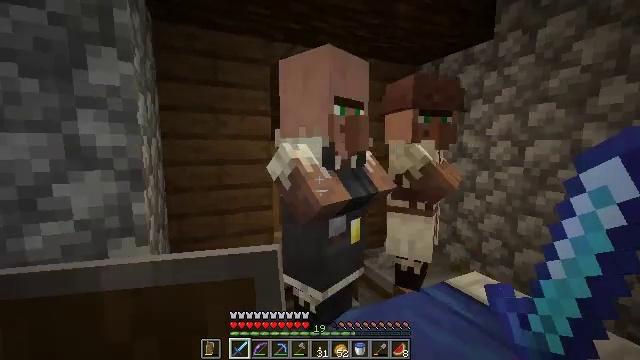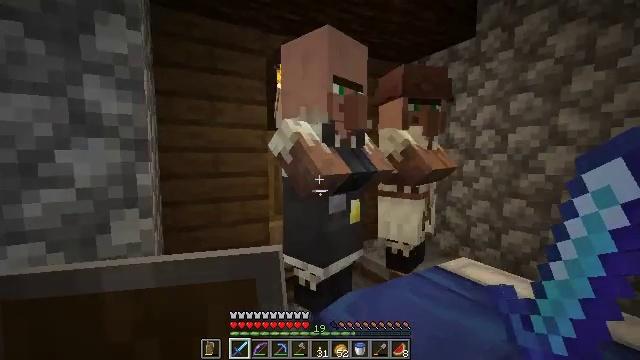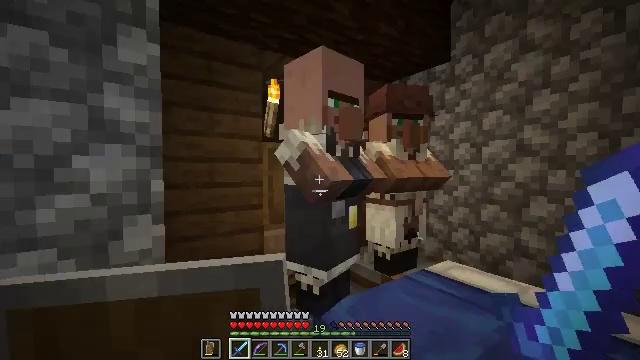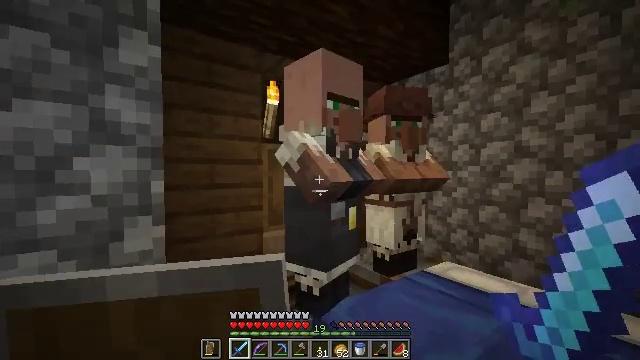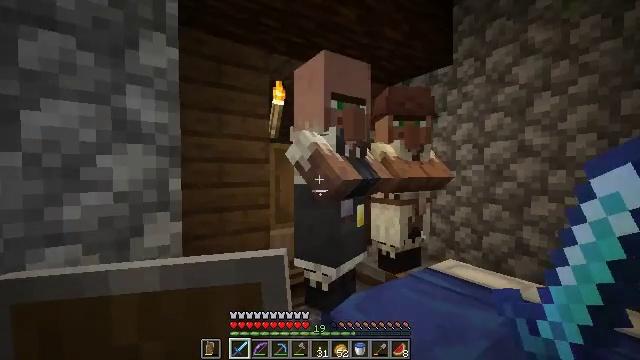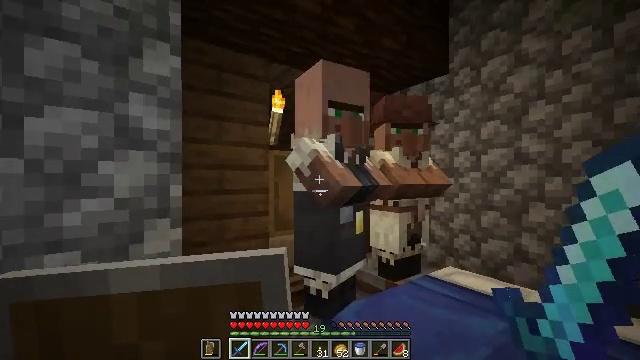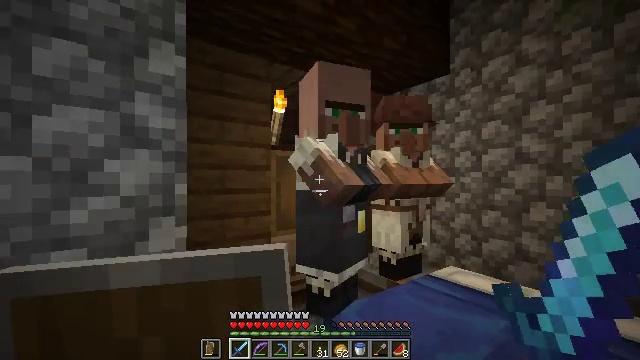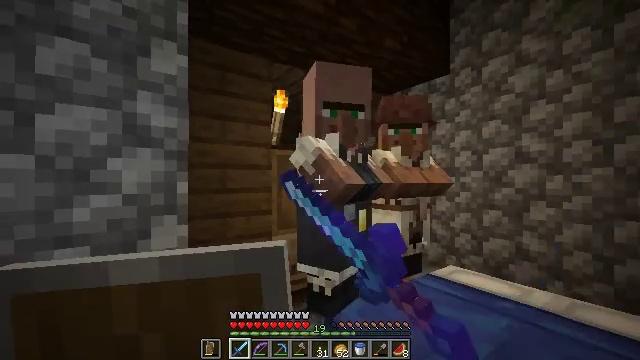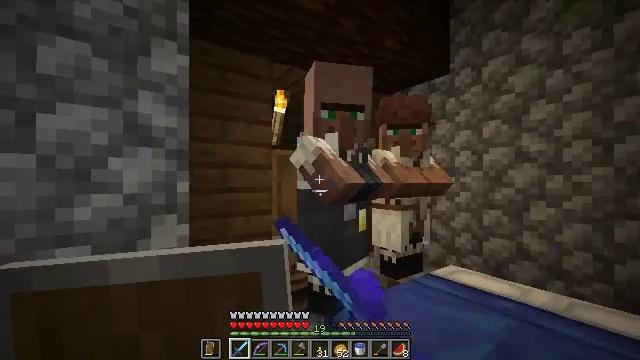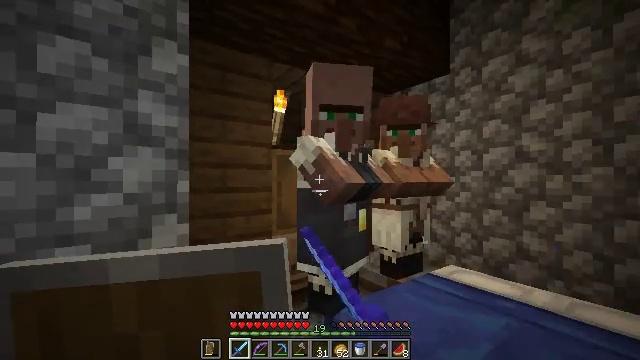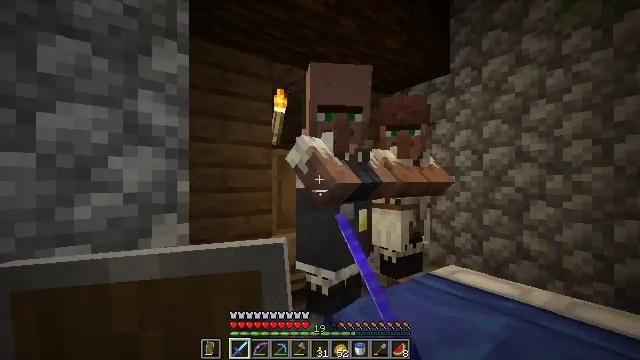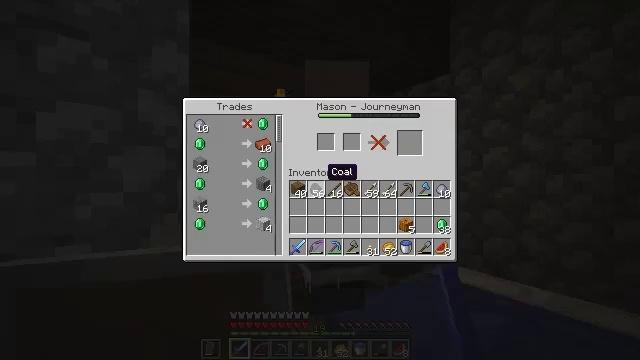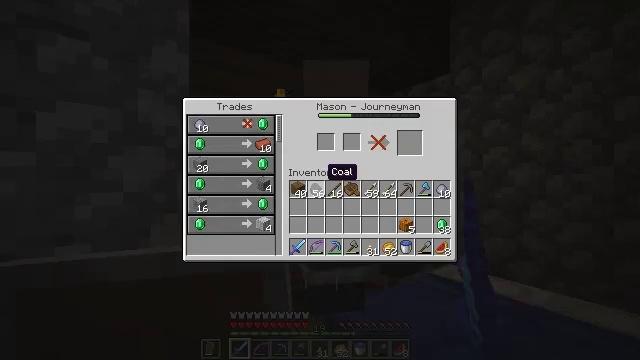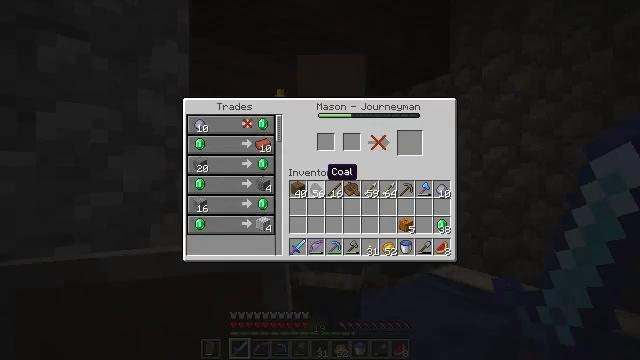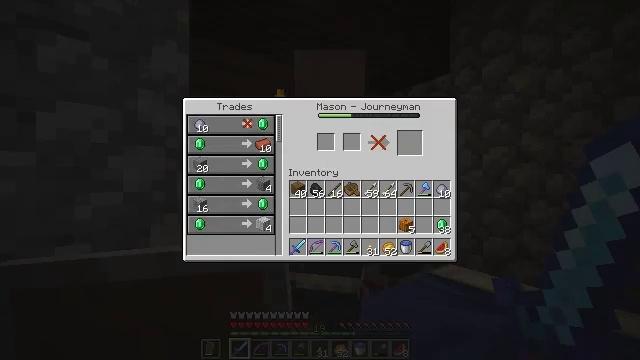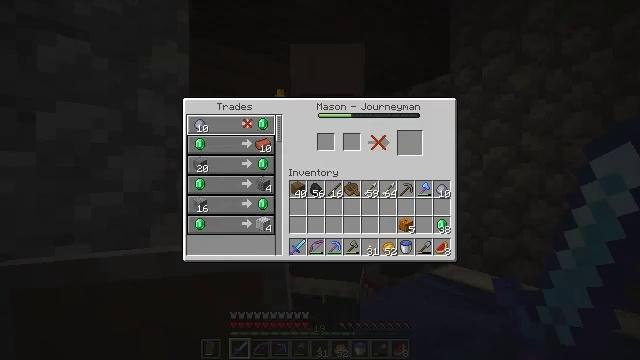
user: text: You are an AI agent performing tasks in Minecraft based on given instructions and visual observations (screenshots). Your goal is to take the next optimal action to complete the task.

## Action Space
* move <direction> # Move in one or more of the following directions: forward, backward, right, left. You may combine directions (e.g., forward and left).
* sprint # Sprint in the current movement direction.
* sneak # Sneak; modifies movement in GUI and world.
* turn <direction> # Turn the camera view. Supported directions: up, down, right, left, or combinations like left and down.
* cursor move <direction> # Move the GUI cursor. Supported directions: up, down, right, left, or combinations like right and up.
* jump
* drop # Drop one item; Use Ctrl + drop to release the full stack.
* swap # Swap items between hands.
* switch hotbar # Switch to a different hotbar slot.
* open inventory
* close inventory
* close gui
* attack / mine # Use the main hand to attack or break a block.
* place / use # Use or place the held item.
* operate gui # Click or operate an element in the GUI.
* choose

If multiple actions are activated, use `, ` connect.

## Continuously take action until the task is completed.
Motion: motion action
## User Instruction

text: Gather beetroots by breaking the plants.
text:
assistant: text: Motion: move back and move left, turn right and up
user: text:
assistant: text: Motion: turn right and up
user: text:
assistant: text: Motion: no_op
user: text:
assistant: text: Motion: no_op
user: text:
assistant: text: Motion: turn up
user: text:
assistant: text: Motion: use / place
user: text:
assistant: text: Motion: use / place
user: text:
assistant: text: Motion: no_op
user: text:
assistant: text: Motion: no_op
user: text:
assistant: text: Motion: no_op
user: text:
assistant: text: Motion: open gui
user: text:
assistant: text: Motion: no_op
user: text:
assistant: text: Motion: no_op
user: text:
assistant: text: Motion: cursor move left and up
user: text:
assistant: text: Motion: cursor move left and up
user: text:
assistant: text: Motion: cursor move left and up
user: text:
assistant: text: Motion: sneak, cursor move left
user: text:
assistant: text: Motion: sneak
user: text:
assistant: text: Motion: sneak, operate gui
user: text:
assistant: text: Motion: sneak, operate gui
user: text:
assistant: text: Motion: sneak, operate gui
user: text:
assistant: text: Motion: sneak, operate gui
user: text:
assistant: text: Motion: sneak
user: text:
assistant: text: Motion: sneak
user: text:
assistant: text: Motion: turn right and down, close gui
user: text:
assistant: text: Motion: turn right and down
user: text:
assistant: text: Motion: move right
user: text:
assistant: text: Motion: move forward and move right
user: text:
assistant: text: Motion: move forward and move right, turn left and down, jump
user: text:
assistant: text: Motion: move forward and move right, turn left and down, jump